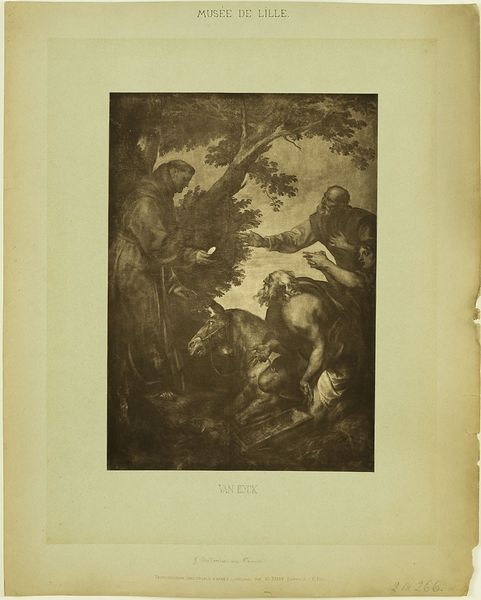
Titel: Musée de Lille - Van Dyck
Künstler: Adolphe Braun
Standort: Hamburg
Institution: Museum für Kunst und Gewerbe Hamburg
Schlagwörter: schlaf, malerei, foto, fotografie, photographie, traum, photo, karton, vision, heiliger, heilige, wunder, heiligendarstellung, lichtbild, antonius, padua, hl, bildwerke, angewandte und bildende kunst, hessische systematik, gemälde, pigmentdruck, reproduktionsfotografie, kunstreproduktion, reproduktionsphotographie, kohledruck